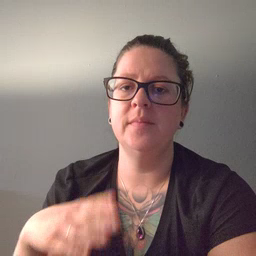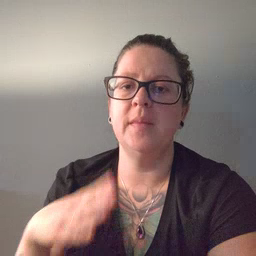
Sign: after